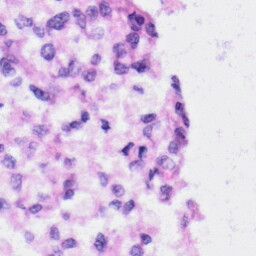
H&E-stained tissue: Liver